Question: Google Maps has a default blue circle that surrounds the dot of the current location. I wish to alter this dynamically i.e. make it bigger or smaller. How can I do this? Is there a built in method to manipulate this or do I have to use an overlay or something?
Circle on Google Maps:

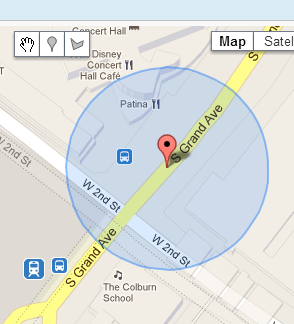
Answer: You cannot change the size of the circle in Google Maps, for the simple reason that its size is very important.
The blue circle covers the area in which you have been placed. Location technologies are not precise, and the circle is to say that "We know you're somewhere in here, but not sure exactly where in there".
If you were allowed to change the size of the circle, it would defeat the purpose of the circle.